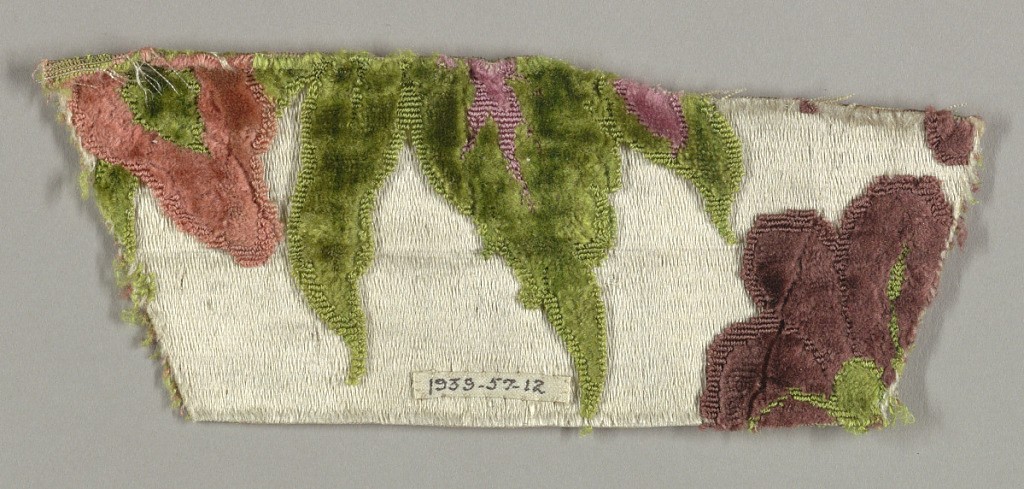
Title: Fragment
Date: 1750–1800
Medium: silk Technique: cut and uncut supplementary warp pile in a satin foundation (pile-on-pile velvet)
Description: Small and very incomplete fragment with a white satin ground and large-scale floral design in salmon, pink, maroon, and green cut and uncut pile.